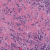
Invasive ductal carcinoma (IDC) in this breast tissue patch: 0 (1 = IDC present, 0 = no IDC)